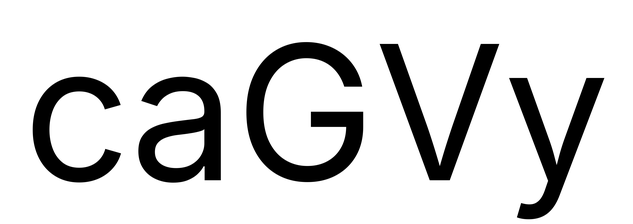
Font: Inter_Regular